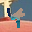
Label: 4